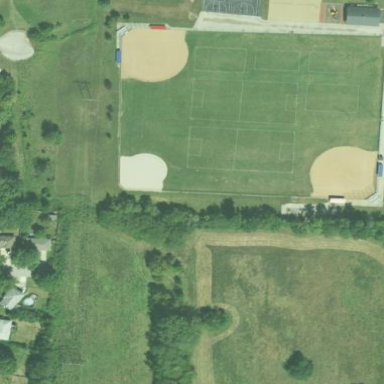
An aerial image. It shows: Multi-sport pitch with grass surface.